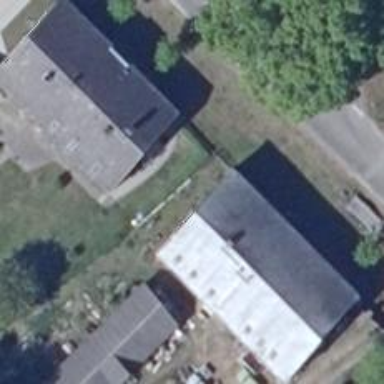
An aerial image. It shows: Detached building with gabled roof.